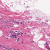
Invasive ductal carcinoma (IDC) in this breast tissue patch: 0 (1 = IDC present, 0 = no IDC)